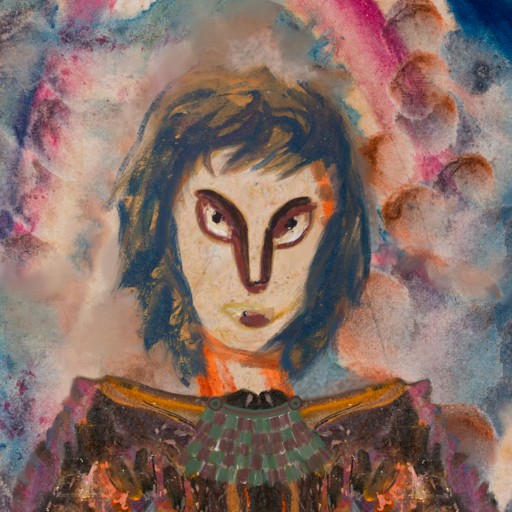
Background: Rupkatha, Head And Neck Front: Rupkatha, Face Front: After_Raid, Bust: Gypsy_Queen, Hair Front: InTheSun, Head Accessory: Blank, Second Necklace: After_Raid, Necklace: Blank, Baby: Blank